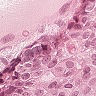
Metastatic tissue present: yes